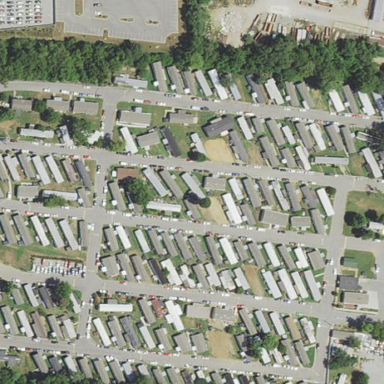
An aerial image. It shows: Residential area known as trailer park.